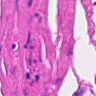
Metastatic tissue present: no